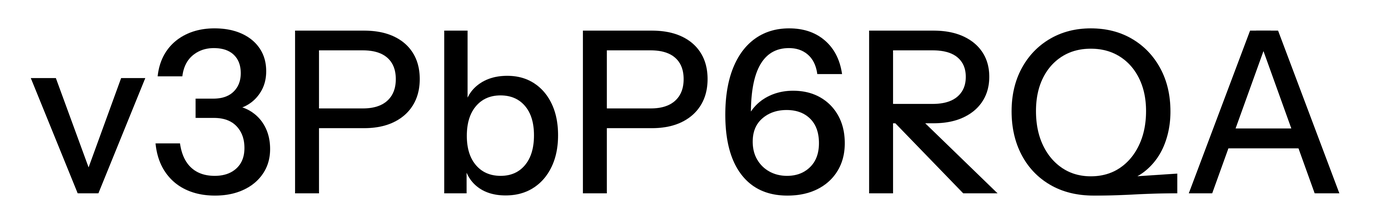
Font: InstrumentSans_Medium